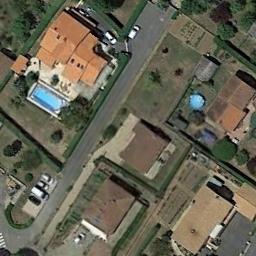
Label: residential